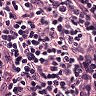
Metastatic tissue present: no